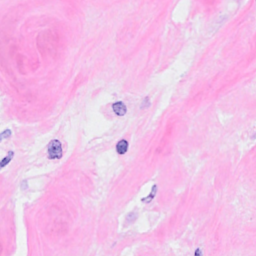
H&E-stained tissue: Breast